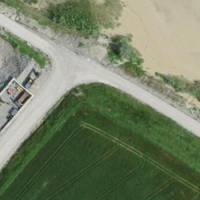
EUNIS habitat code: 56
Species observed at this site:
Motacilla alba